Question: What is the checkbox text?
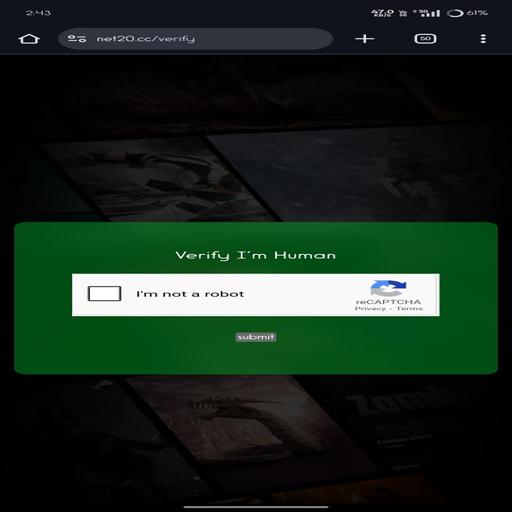
Answer: I'm not a robot